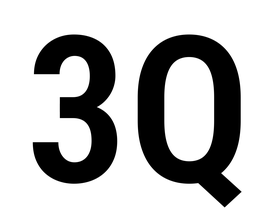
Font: Roboto_Condensed_SemiBold